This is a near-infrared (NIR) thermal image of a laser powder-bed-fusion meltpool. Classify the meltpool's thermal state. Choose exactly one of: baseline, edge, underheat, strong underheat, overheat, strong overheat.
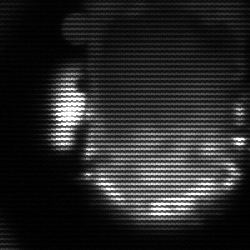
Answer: baseline